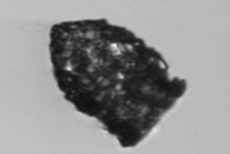
Label: Stenosemella_pacifica